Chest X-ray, PA view. Patient: 64 years old, sex M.
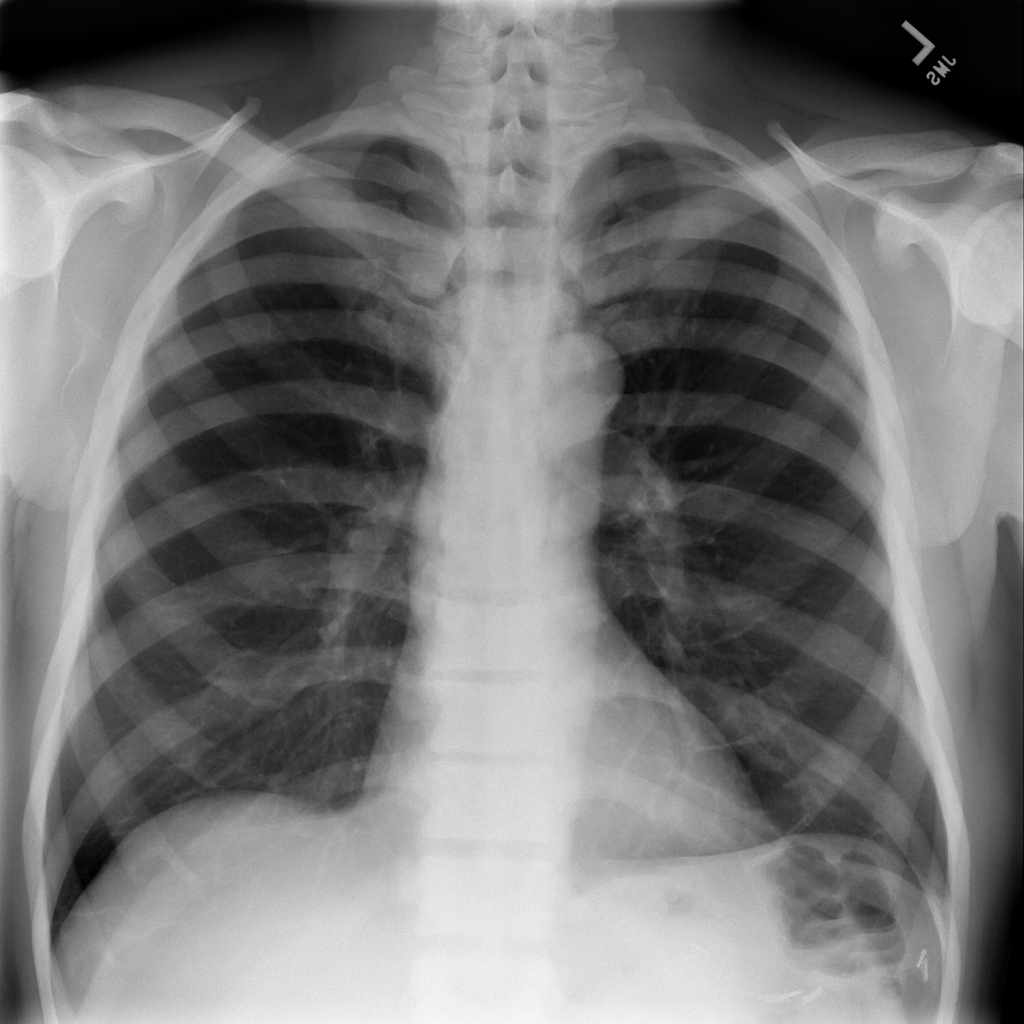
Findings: No Finding